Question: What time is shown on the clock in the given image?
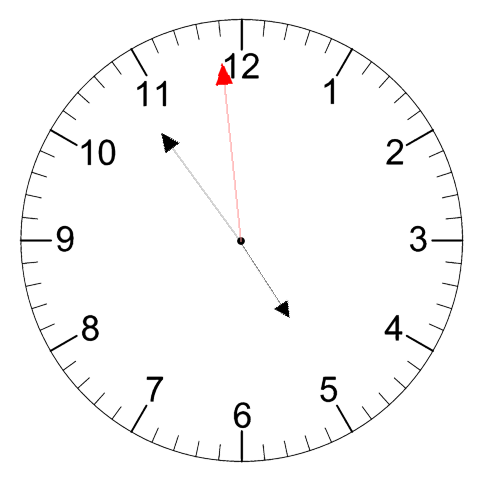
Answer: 04:53:59